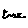
Label: tree